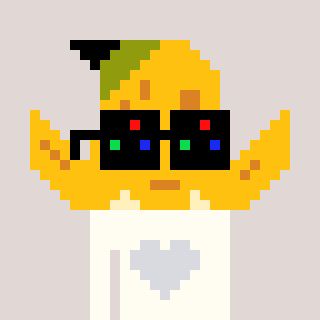
a pixel art character with square black sunglasses, a banana-shaped head and a grayscale-colored body on a warm background